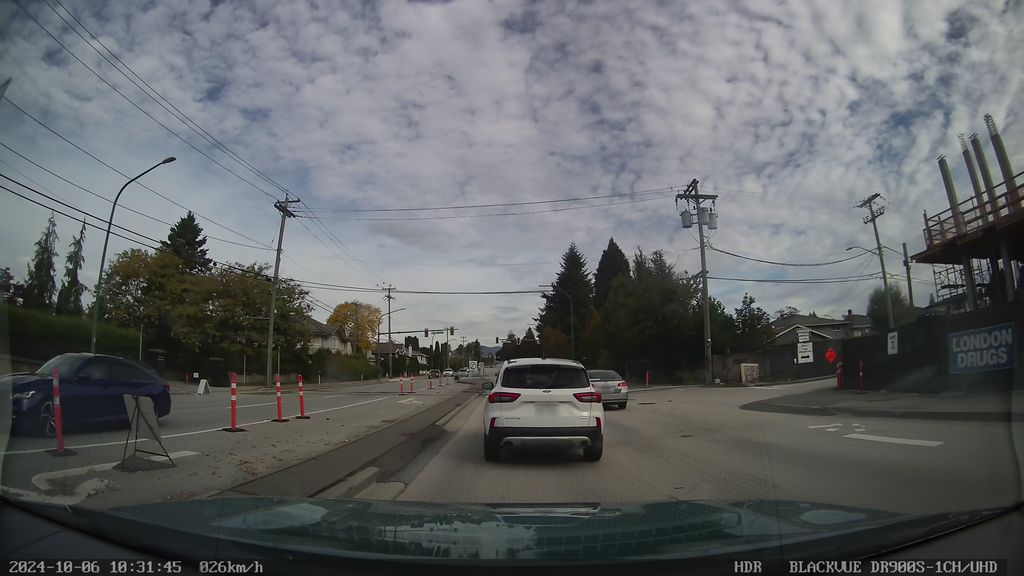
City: vancouver